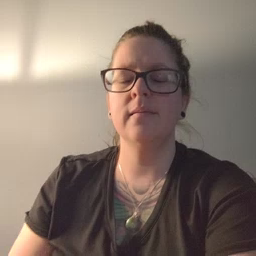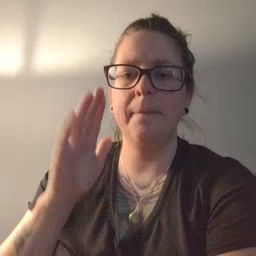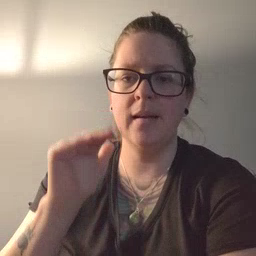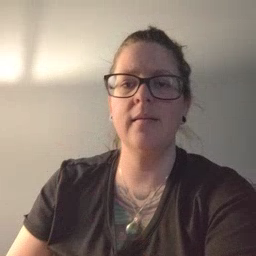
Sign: bye